Question: I am trying to convert the famous BingSearchContainer.cs class file to .dll so that I can use it in a vb.net project. I have read and followed every single step mentioned in here
<URL>
however when I compile it gives me several errors shown in the bottom screenshot

I also tried to change the .NET Framework from 3.5 to 4.0 and vise versa, but without luck.
Any thoughts or suggestions ?
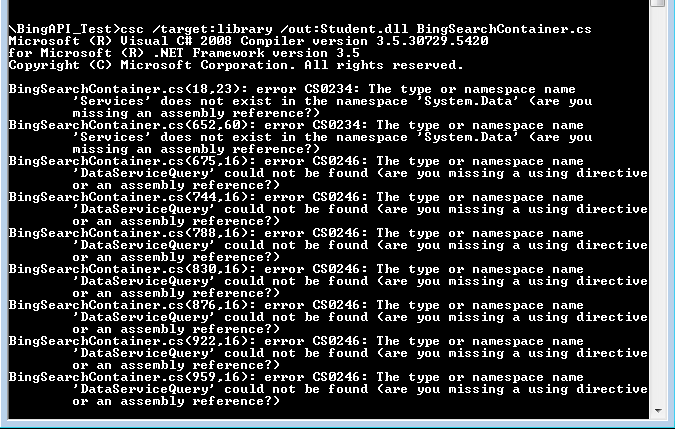
Answer: You have to reference the required assemblies used by your code, e.g. System.Data.dll. With the command line Compiler you do that with the switch /r
'''
csc /target:library /r:System.Data.dll /r:System.Data.Services.Client.dll /out:Student.dll BingSearchContainer.cs
'''
For every data type that is missing you have to check in the MSDN in which assembly this data type is and add it to the list.